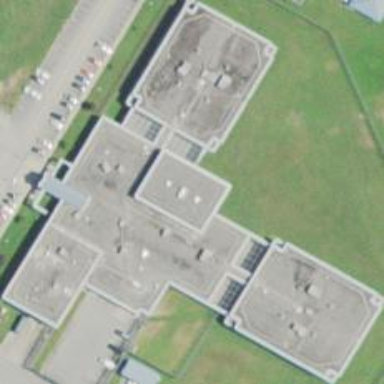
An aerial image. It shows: Prison building.